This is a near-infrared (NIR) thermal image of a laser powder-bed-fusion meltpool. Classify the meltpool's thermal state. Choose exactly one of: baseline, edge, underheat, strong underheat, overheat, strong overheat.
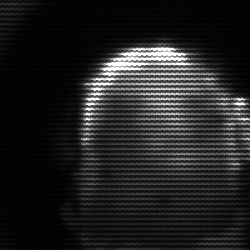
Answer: baseline